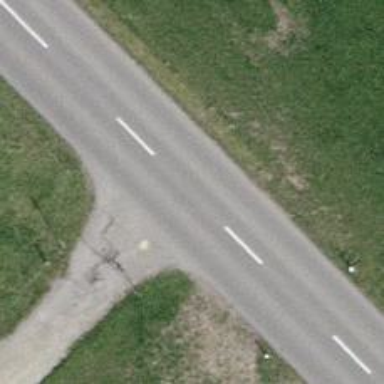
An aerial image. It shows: Tertiary road.